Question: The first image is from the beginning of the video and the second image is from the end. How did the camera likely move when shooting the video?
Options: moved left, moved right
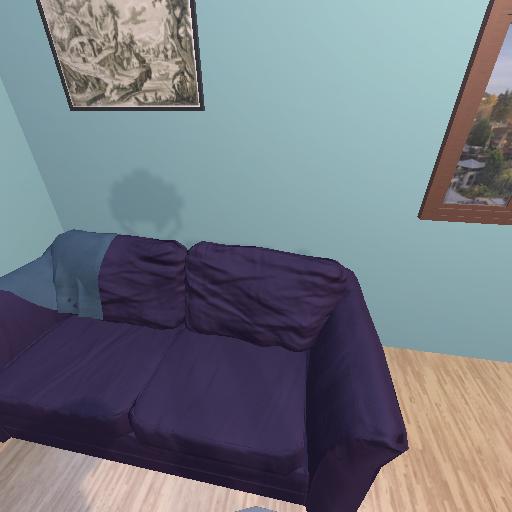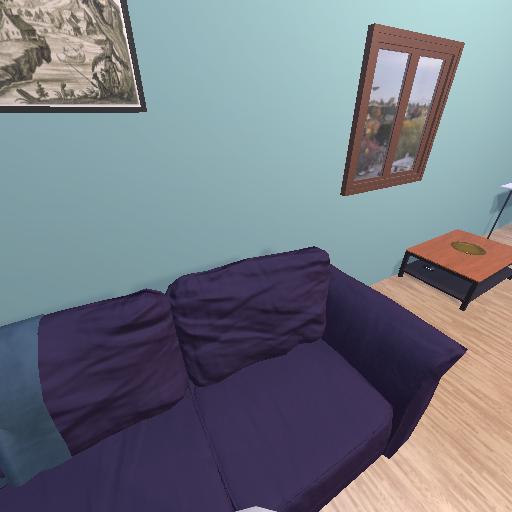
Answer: moved left